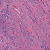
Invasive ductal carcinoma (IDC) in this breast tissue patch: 1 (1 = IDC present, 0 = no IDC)